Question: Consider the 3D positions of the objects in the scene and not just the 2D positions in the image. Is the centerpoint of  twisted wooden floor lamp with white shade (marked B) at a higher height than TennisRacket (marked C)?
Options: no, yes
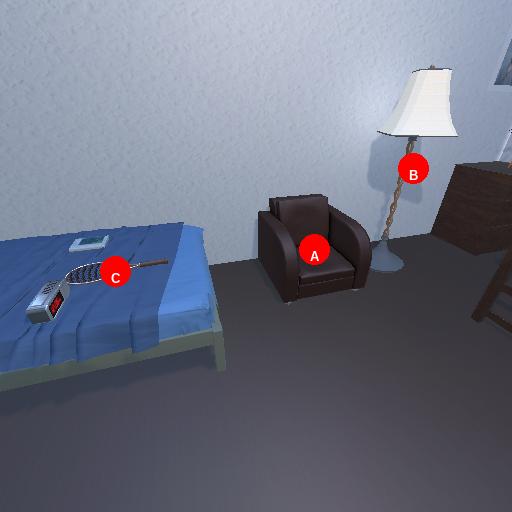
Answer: no